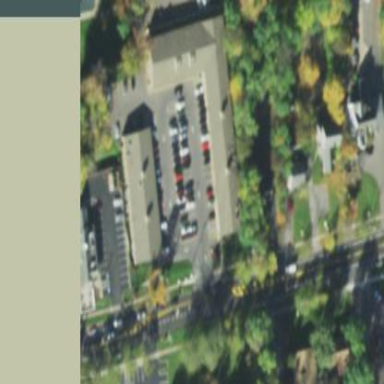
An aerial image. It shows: Retail building.